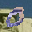
Label: 0